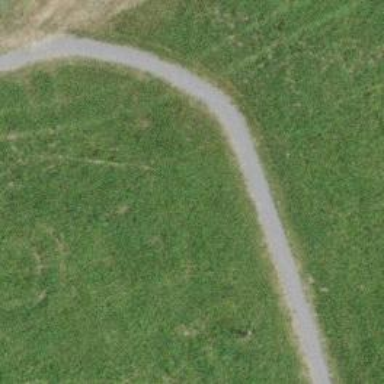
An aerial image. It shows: Gravel track.